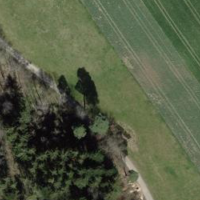
EUNIS habitat code: 52
Species observed at this site:
Ajuga reptans
Euphorbia cyparissias
Cardamine pratensis
Campanula trachelium